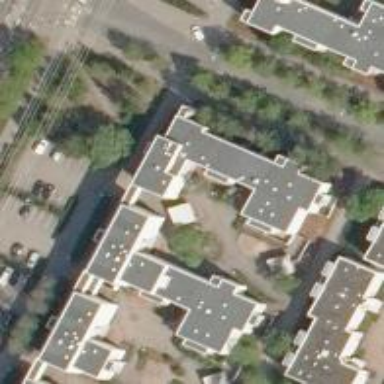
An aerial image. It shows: Apartment building with flat roof.